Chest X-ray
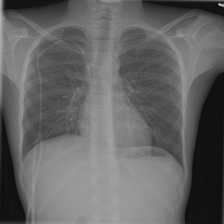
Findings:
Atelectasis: negative
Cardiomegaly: negative
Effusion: negative
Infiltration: positive
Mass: negative
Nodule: negative
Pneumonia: negative
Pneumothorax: negative
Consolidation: negative
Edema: negative
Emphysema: negative
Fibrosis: negative
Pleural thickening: negative
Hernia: negative